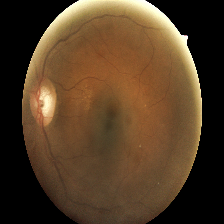
Diabetic retinopathy grade: Moderate